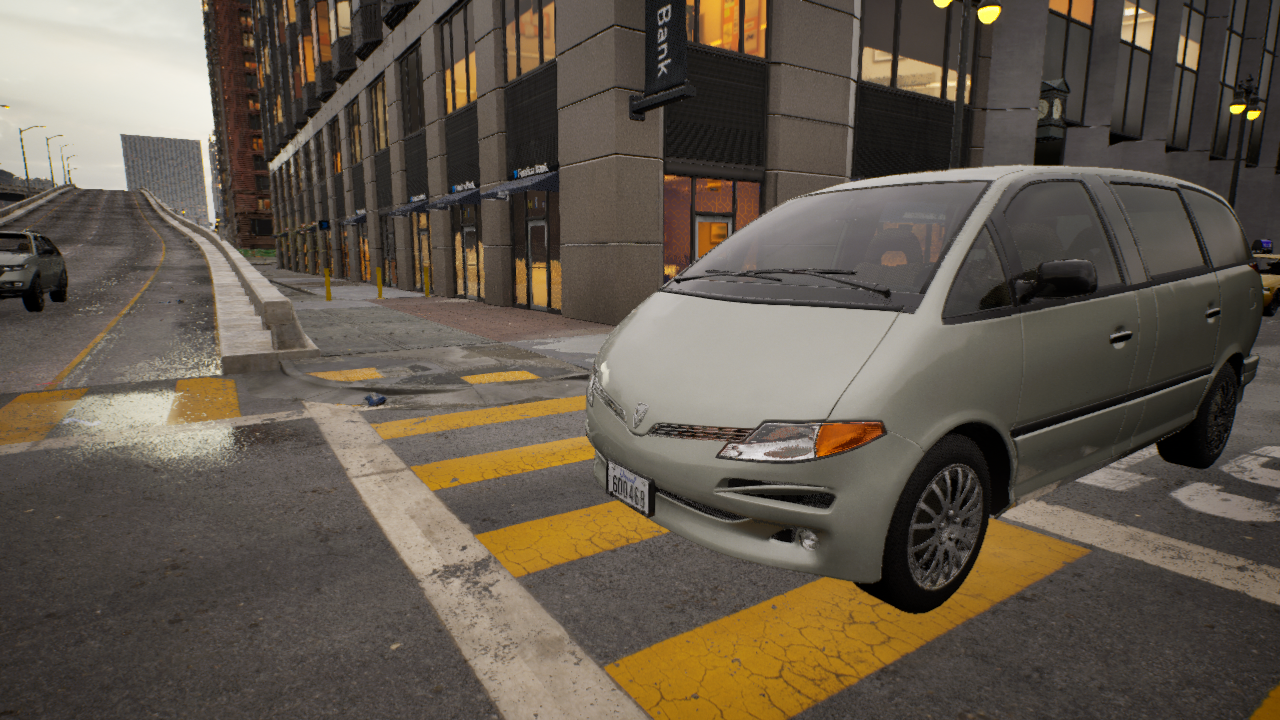
Venue: residential
Lighting: golden hour
Vehicle rig: minivan